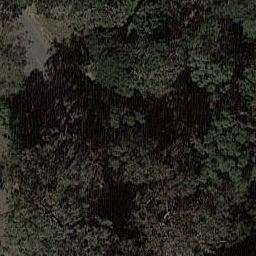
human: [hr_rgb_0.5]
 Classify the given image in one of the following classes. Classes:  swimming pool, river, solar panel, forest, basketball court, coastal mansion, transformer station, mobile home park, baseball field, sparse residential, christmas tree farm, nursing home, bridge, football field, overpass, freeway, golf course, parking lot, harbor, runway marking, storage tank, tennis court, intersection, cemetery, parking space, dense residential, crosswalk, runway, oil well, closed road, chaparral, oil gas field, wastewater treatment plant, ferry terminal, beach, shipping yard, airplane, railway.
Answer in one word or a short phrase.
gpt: forest